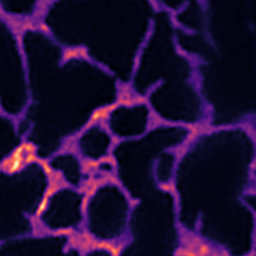
Label: Super-resolution ER image